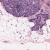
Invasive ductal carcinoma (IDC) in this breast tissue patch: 0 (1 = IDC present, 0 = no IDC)